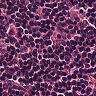
Metastatic tissue present: no